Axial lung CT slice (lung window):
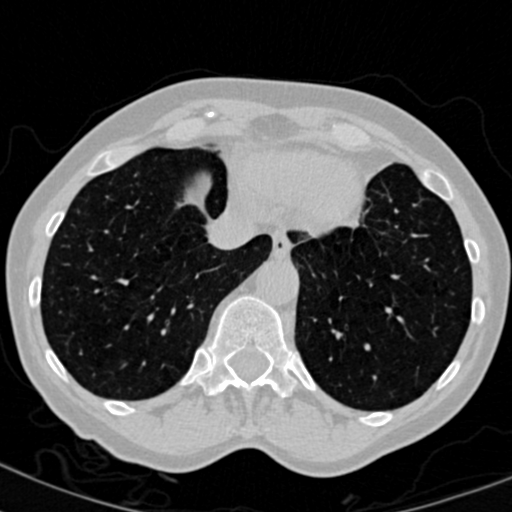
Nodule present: no